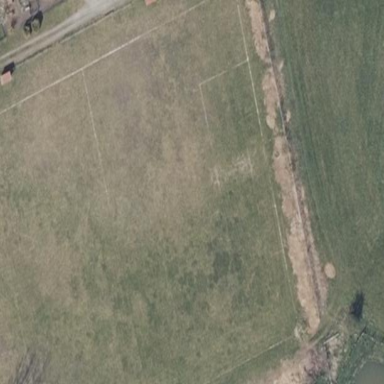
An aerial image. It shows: Soccer pitch for leisureland activities.